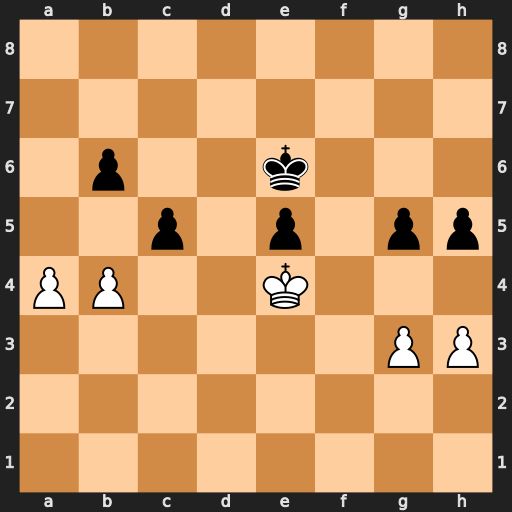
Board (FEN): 8/8/1p2k3/2p1p1pp/PP2K3/6PP/8/8
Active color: w
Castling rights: -
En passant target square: -
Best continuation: bxc5 bxc5 a5 Kd6 a6